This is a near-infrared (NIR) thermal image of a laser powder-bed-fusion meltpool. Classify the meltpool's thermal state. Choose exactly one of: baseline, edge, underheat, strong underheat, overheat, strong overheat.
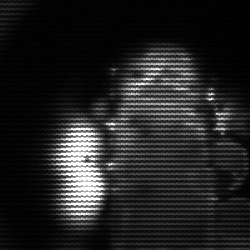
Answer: strong underheat